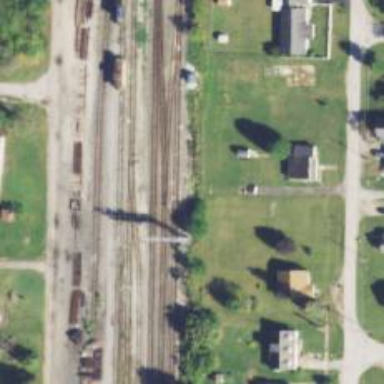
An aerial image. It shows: Railway junction.